Question: I'm using an OpenLayers wrapper for GWT, called <URL>
On user reference page it says that you need to add a reference on both files, gwt.xml and .html
like this on xml:
'''
<inherits name='org.gwtopenmaps.openlayers.OpenLayers'/>
'''
and this on html
'''
<script src="http://openlayers.org/api/2.11/OpenLayers.js"></script>
'''
GWT-OpenLayers has a showcase, and i'm doing exactly what showcase does. But when app starts and I try to check the source code, I don't see on html, the openlayers script. I've tried to add other's scripts but, unfortunately, the script doesn't appear on source code.
'''
<head>
...
<script src="http://www.openlayers.org/api/OpenLayers.js"></script>
<script type="text/javascript" language="javascript"
src="GeoStatistics/GeoStatistics.nocache.js"></script>
<script type="text/javascript" src="ol/OpenLayers.js"></script>
<script src="http://www.openstreetmap.org/openlayers/OpenStreetMap.js">
</script>
</head>
'''

As you can see, several script's are add on html, but only one appears.
I've just compiled my project, and the html still with no script tag.
But I've edited the html and load the project, and I've got the script tag. So, it's some solution, if don't have any other way to generate the html with my script tag, I can just put the tag after compilation.
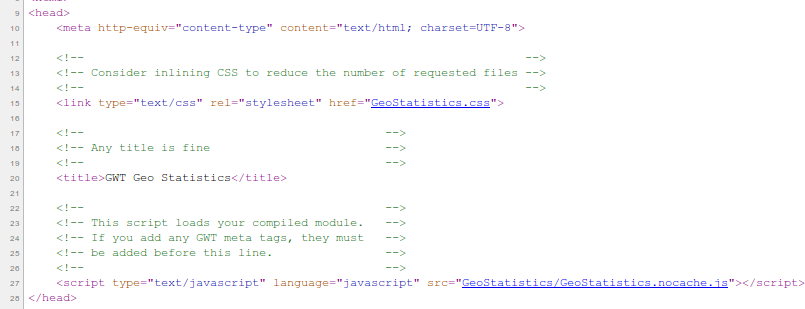
Answer: Found the problem.
GWT plugin for maven its not compiling my main .html(gwt:compile)
But, this is not a real problem because the main html its barely updated, so, just put the new .html on my folder it's a solution, not nice, but a solution.